Interaction volume radius: 5 \u00c5
Interaction volume height: 20 \u00c5
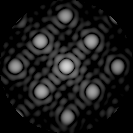
Disorder parameter: 0.05783